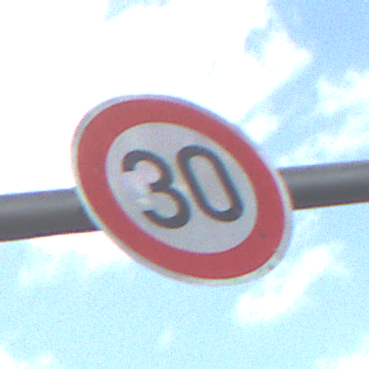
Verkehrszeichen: Geschwindigkeit30
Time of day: Midday
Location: Outdoor (Nature)
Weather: PartlyCloudy
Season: NotSpecified
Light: Natural